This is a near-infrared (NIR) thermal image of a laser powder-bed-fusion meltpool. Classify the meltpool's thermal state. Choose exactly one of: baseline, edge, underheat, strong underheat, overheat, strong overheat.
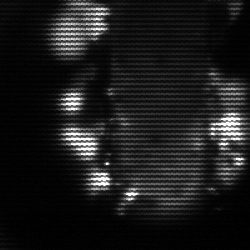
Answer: strong underheat